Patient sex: F
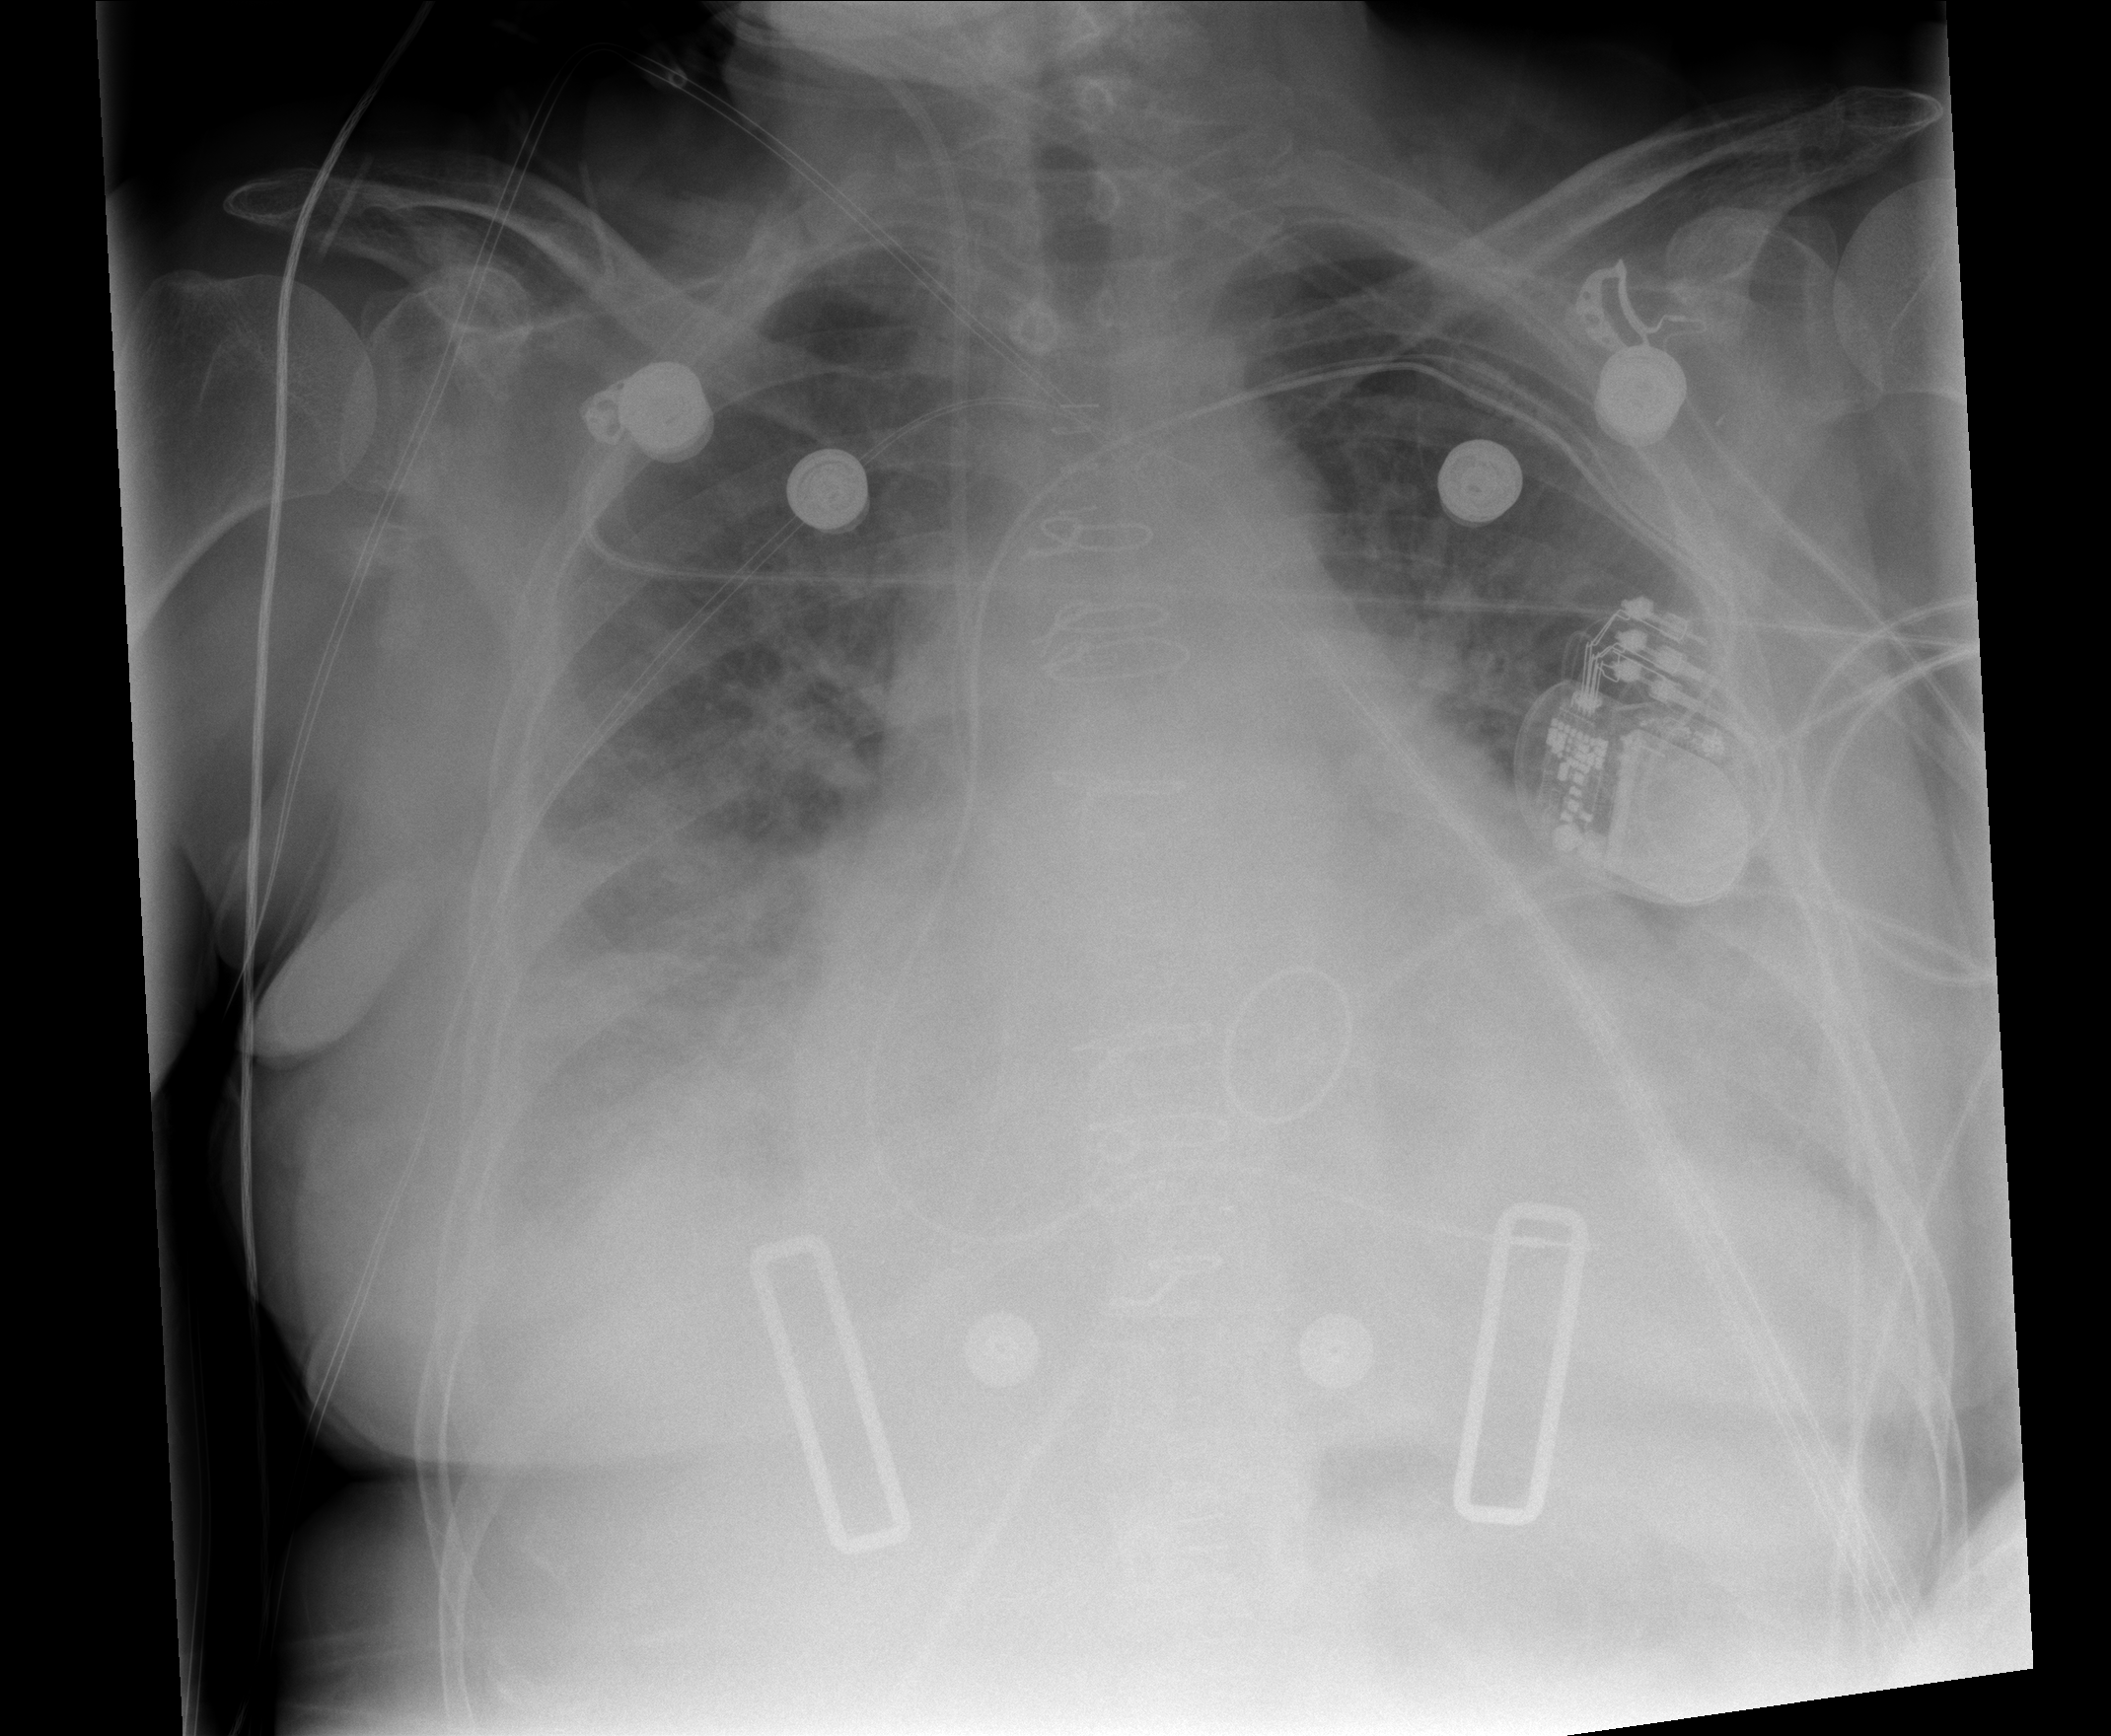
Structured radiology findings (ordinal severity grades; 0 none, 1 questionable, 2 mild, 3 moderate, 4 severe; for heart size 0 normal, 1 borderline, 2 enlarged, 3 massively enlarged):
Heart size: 2
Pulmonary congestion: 2
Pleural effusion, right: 3
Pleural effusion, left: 2
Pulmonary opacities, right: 2
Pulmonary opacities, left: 2
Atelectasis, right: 3
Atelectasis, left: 2